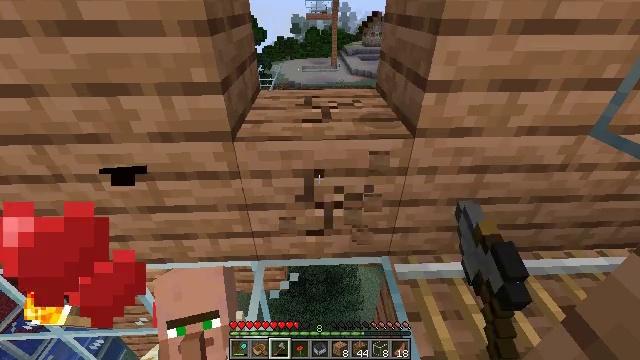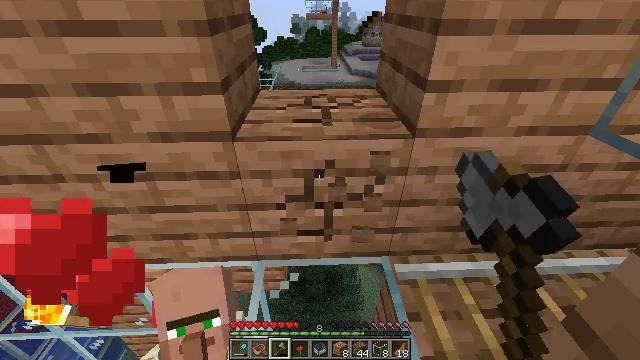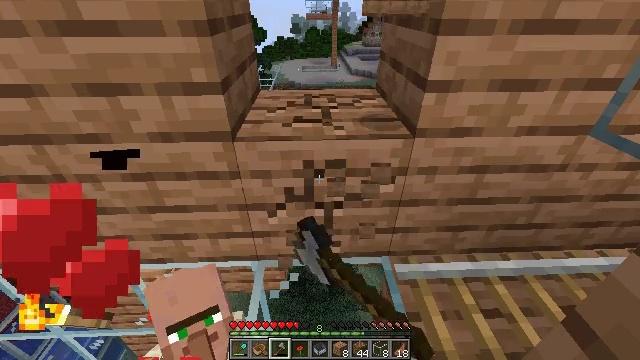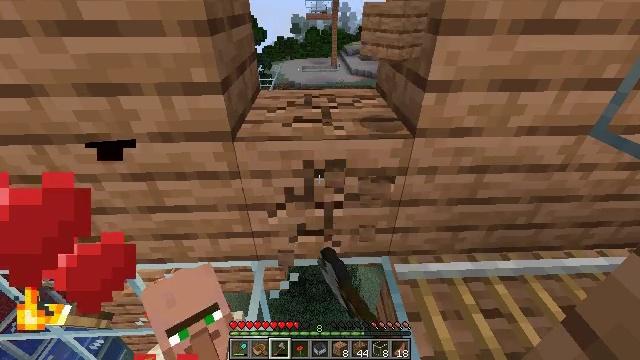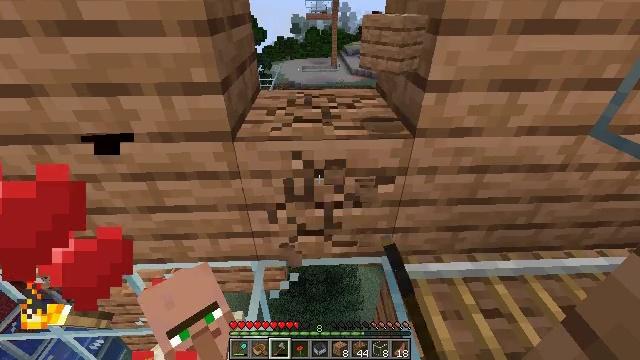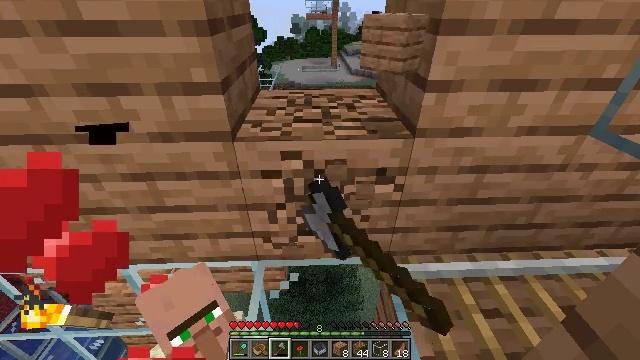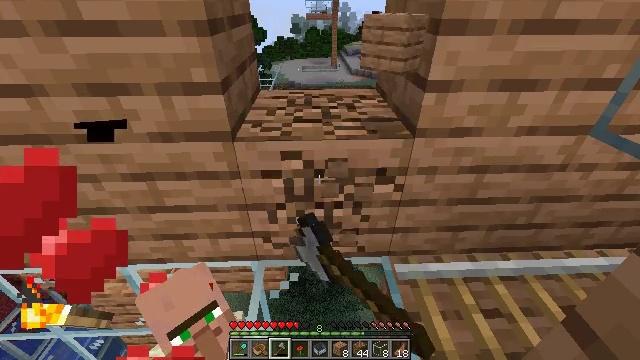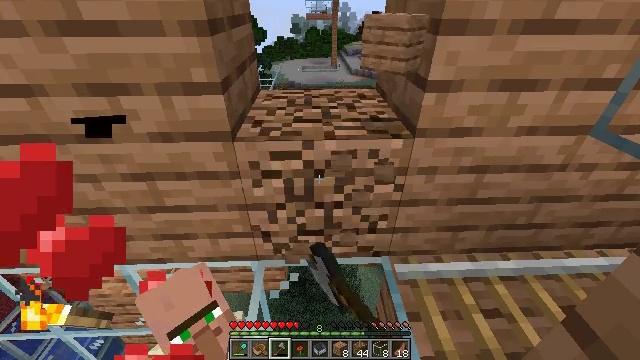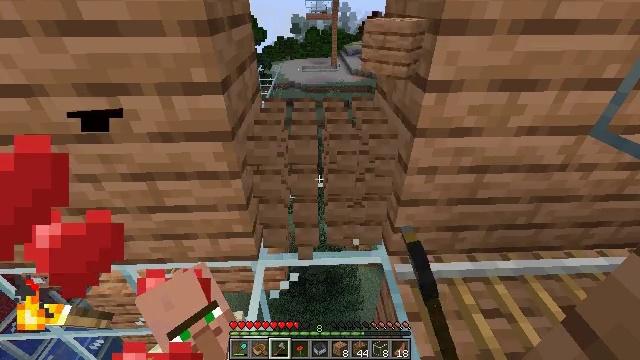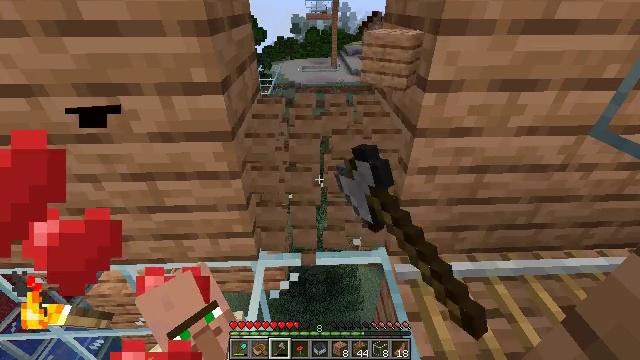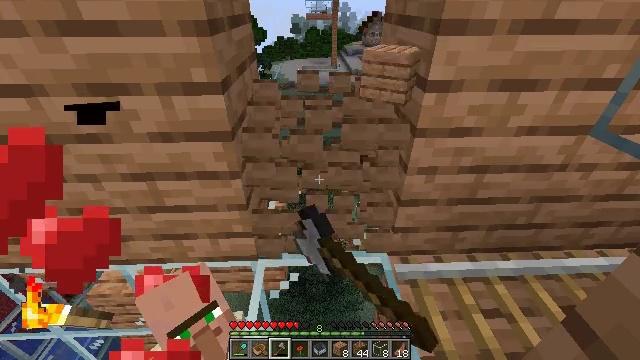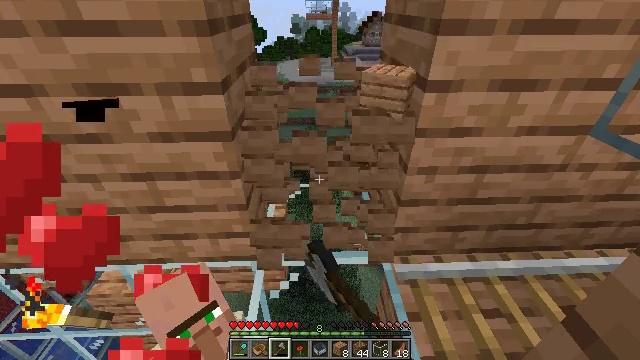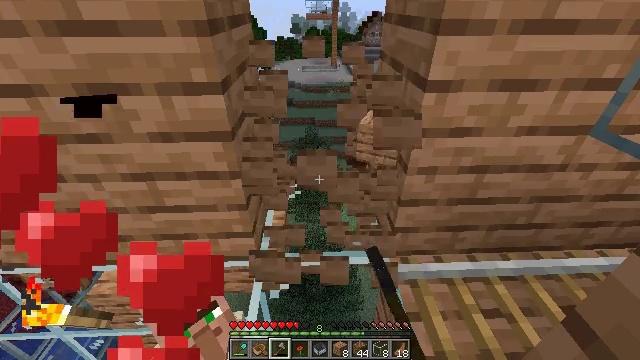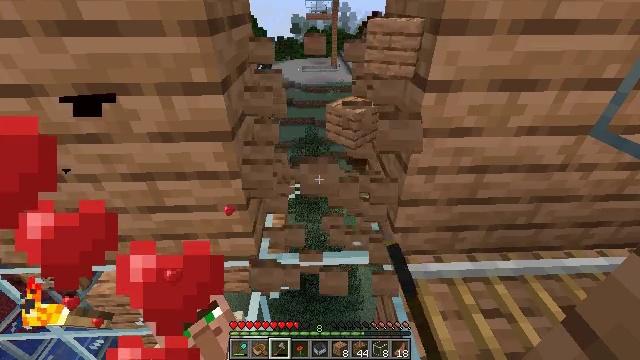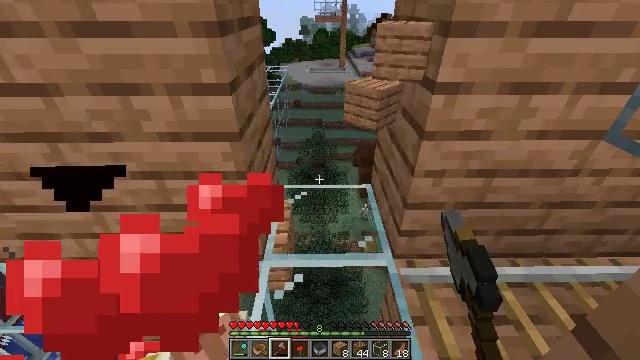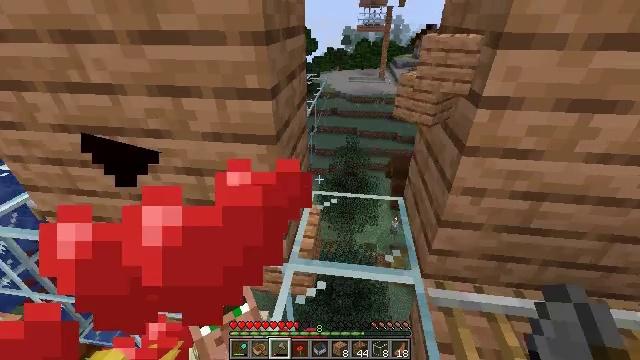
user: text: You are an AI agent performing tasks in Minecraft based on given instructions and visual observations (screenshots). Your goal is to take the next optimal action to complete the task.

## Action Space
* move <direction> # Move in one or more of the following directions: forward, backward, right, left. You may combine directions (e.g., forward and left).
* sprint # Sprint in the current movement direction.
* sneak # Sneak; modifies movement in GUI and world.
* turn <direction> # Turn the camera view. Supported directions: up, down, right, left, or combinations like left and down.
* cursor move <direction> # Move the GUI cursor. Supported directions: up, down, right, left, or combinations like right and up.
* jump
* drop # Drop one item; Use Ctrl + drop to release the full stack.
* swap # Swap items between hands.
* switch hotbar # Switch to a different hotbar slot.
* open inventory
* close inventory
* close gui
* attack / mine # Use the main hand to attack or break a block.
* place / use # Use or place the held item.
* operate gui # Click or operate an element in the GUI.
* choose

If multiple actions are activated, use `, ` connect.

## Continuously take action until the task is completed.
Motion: motion action
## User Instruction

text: Retrieve jungle planks by mining.
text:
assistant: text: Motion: attack / mine
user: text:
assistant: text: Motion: attack / mine
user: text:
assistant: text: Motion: attack / mine
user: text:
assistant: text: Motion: attack / mine
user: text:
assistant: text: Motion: attack / mine
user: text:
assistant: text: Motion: attack / mine
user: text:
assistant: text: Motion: attack / mine
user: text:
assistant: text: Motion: attack / mine
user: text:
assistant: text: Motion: attack / mine
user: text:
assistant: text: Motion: attack / mine
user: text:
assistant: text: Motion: attack / mine
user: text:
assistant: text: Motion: attack / mine
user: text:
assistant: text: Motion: attack / mine
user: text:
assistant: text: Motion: turn left, attack / mine
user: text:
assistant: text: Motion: turn left and up, attack / mine
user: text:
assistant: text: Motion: turn left and up, attack / mine
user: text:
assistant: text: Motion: turn left and up, attack / mine
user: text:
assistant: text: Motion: turn left, attack / mine
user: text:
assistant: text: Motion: attack / mine
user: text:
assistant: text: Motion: attack / mine
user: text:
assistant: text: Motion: attack / mine
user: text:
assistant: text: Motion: attack / mine
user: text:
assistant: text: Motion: attack / mine
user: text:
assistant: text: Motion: attack / mine
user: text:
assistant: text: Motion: attack / mine
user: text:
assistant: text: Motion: attack / mine
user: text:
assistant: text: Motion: attack / mine
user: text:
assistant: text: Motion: attack / mine
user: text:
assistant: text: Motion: attack / mine
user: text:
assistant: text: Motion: attack / mine